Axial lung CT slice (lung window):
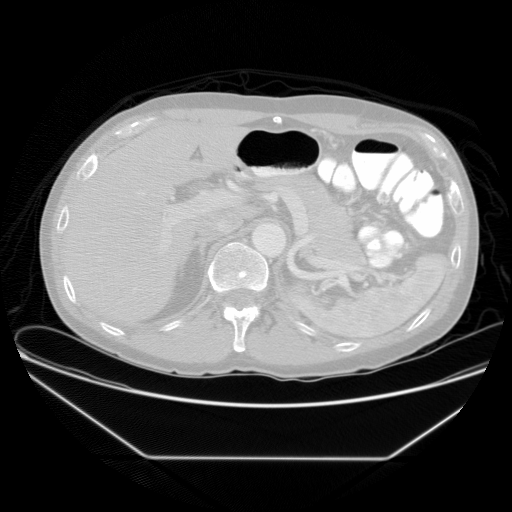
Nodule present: no